Aerial crown-view tile of a tropical tree (Barro Colorado Island, Panama), acquired 20250818:
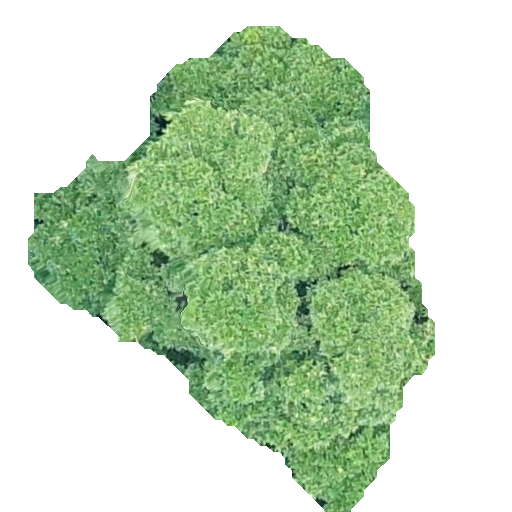
Species: Genipa americana
GBIF accepted scientific name: Genipa americana
Crown area: 165.091 m²